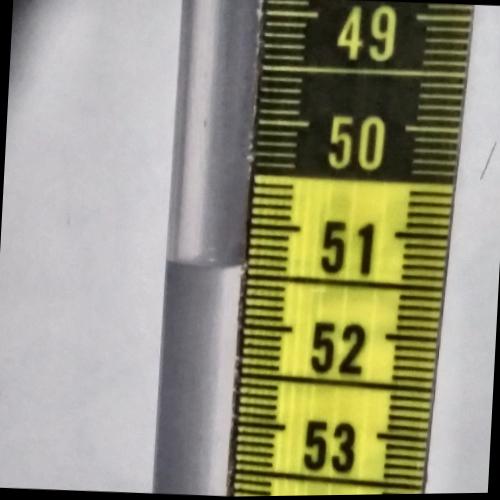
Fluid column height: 51.4 cm